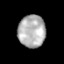
Tissue: prostate
Cell type: T cells
Senescence score: 0.3391
Nuclear area (px): 865
Mean DAPI intensity: 177.585